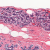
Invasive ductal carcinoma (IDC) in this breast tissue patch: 0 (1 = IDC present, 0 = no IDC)